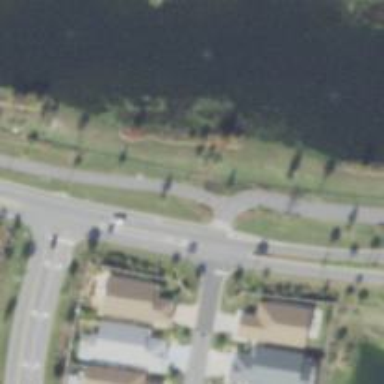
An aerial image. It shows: Path designated for golf carts.